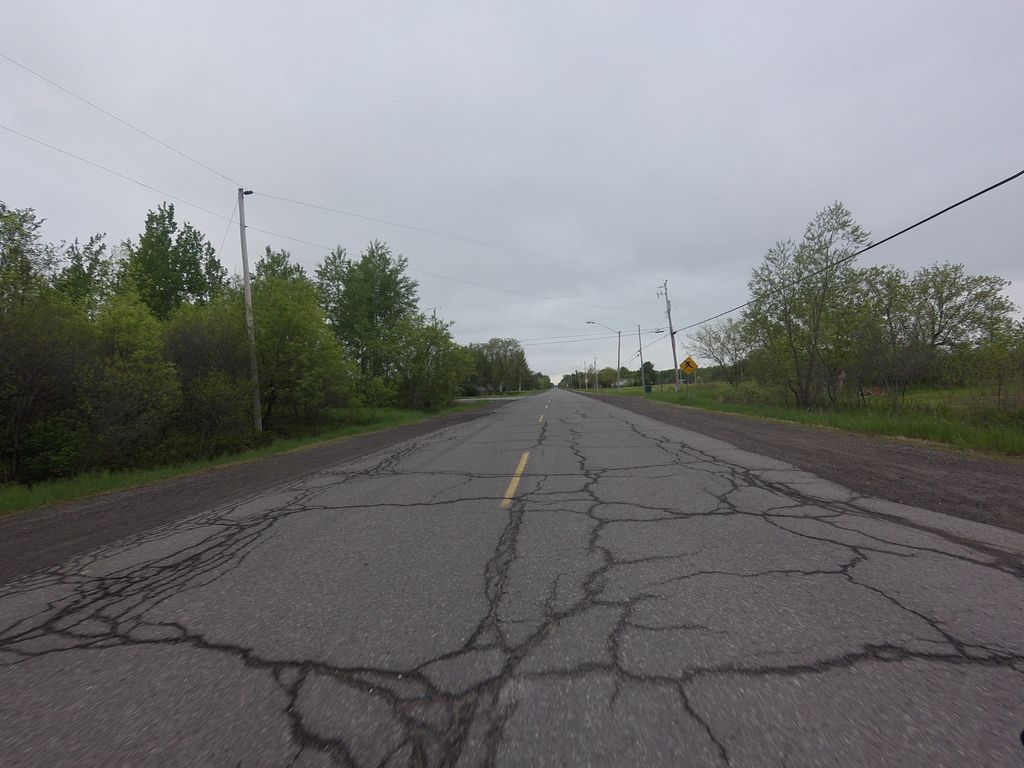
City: ottawa-gatineau